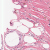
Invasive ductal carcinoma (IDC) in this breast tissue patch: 0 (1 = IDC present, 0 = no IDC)